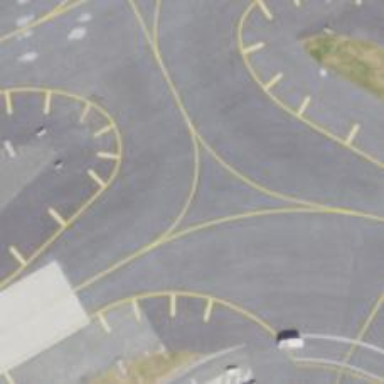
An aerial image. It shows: View of taxiway at the airport.